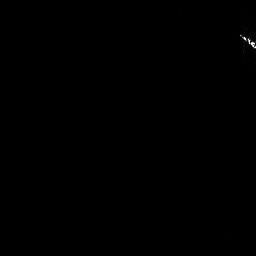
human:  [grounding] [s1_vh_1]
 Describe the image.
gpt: In the satellite image, there is  <ref>1 small ship </ref> <box>[[91, 11, 99, 18, 0]]</box> located at top right.